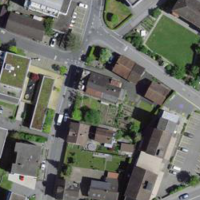
EUNIS habitat code: 54
Species observed at this site:
Geranium sanguineum